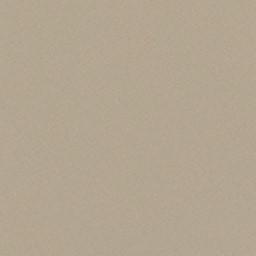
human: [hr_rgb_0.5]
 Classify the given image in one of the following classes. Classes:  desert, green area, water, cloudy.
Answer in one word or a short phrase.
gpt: desert